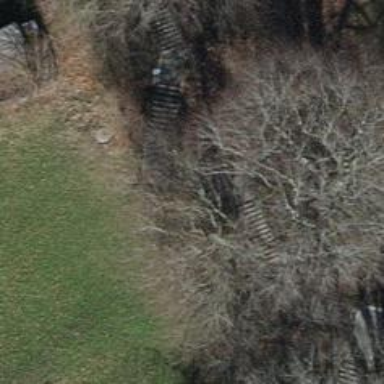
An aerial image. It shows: Road with steps.